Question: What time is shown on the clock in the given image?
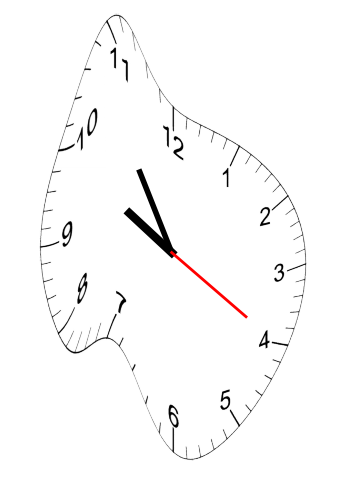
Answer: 09:54:20